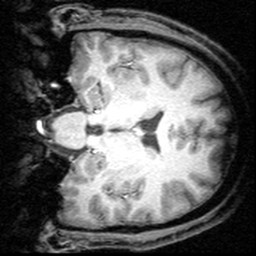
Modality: T1w
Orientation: coronal
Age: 30
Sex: male